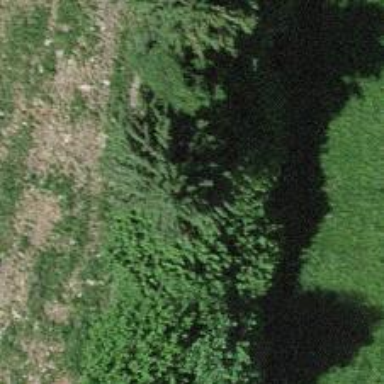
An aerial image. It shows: Evergreen tree with needle-leaved leaves.